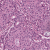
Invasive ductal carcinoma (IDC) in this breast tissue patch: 1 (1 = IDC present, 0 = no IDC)